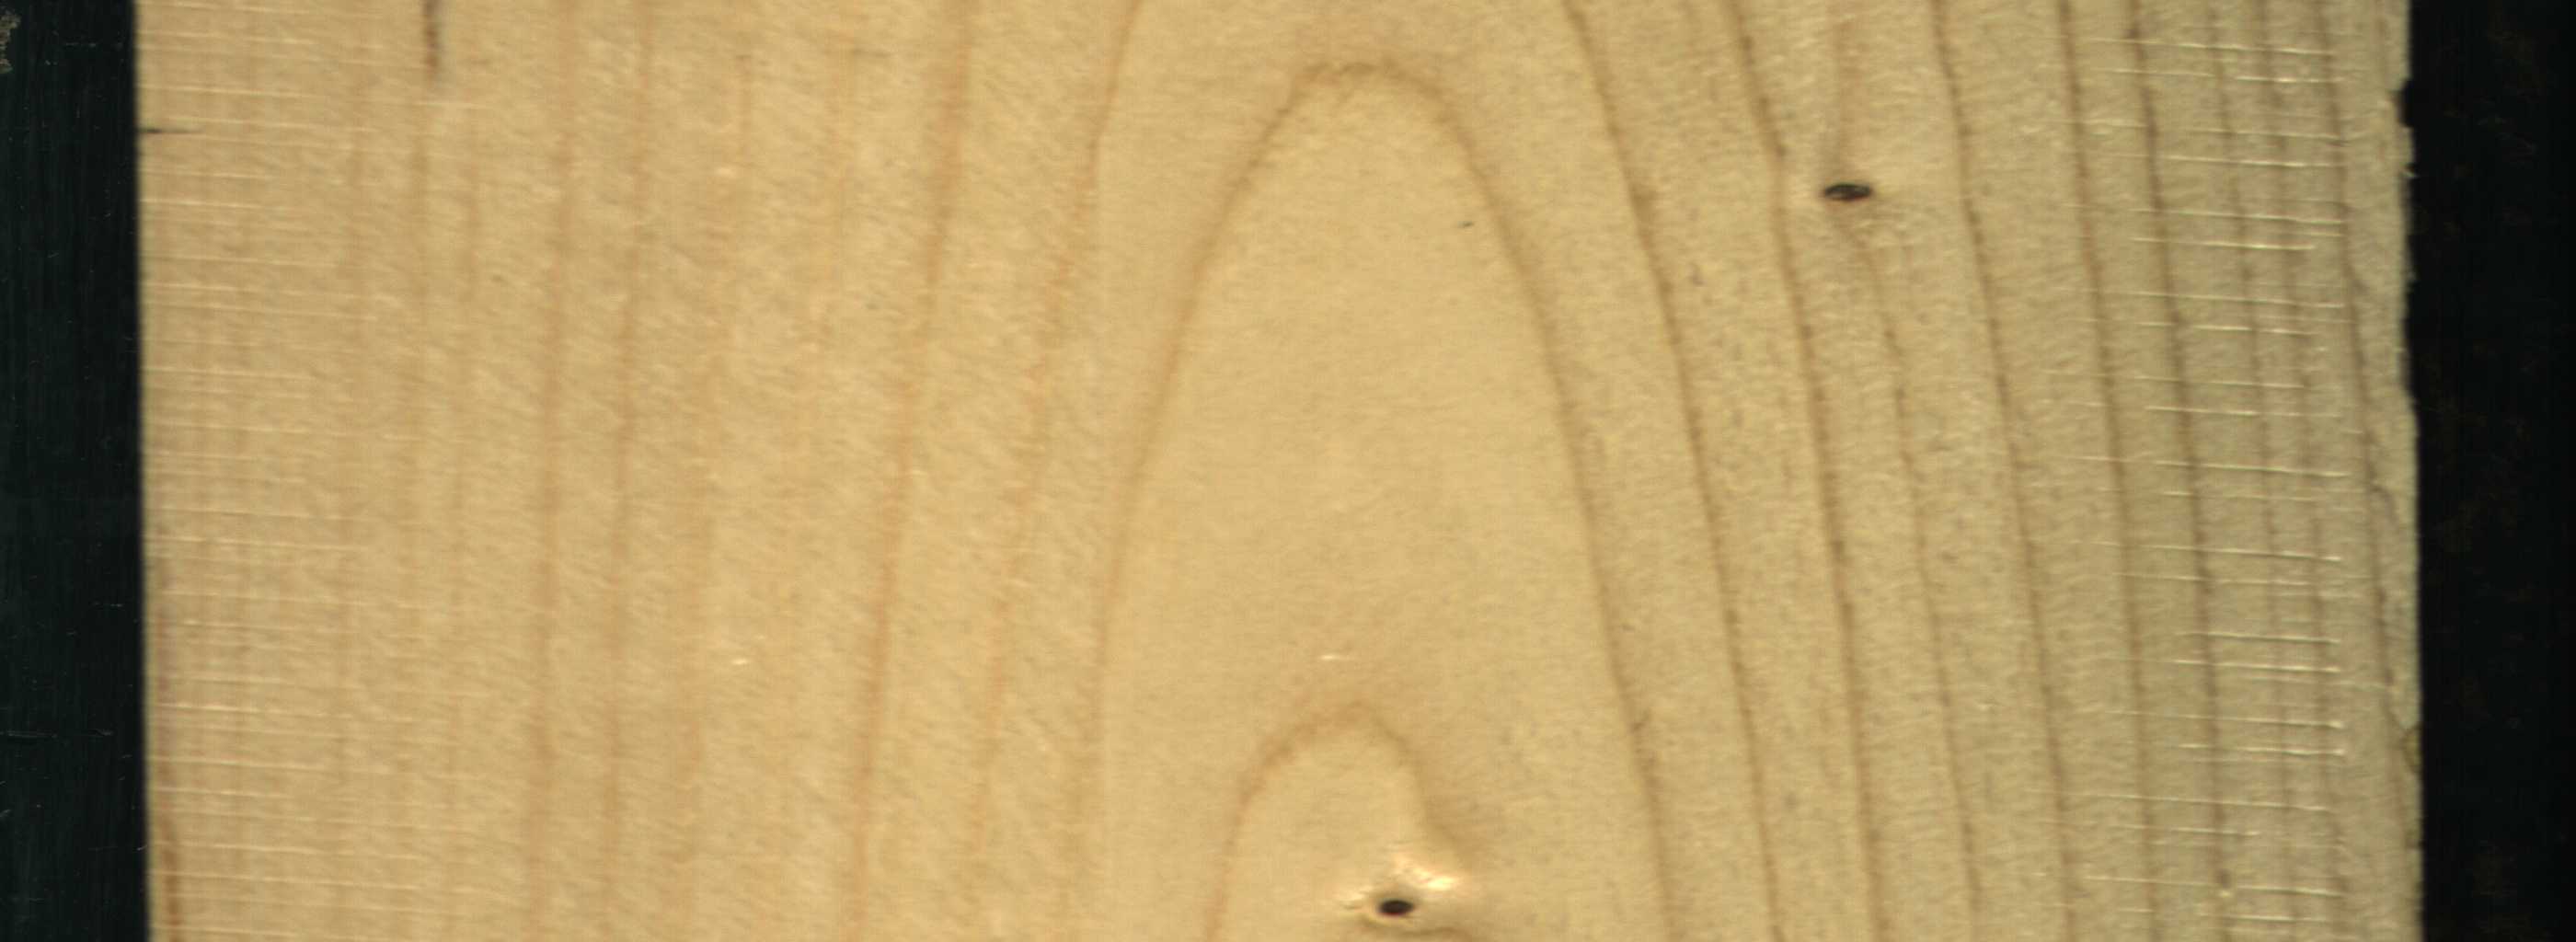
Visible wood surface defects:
resin
Dead_Knot
Dead_Knot